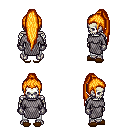
a pixel art fantasy rpg character, male body template, skeleton, chain mail, white pants, light blonde extra-long topknot hairstyle, metal gloves, brown slippers, four views (front, back, left, right), 2x2 character sprite sheet, small pixel art, hard edges, no anti-aliasing